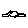
Label: car